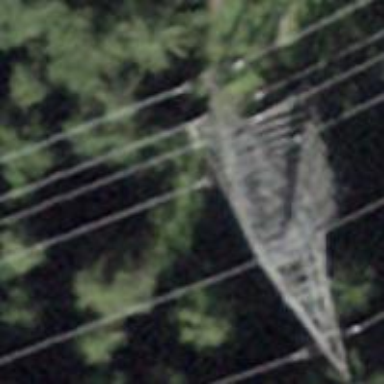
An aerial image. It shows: Power tower.